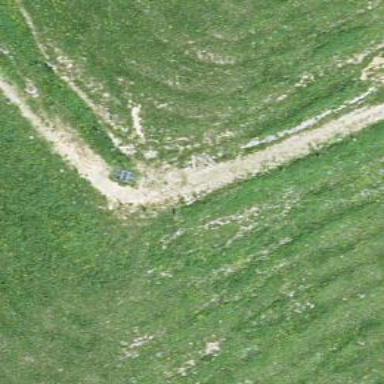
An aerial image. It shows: Dirt path.